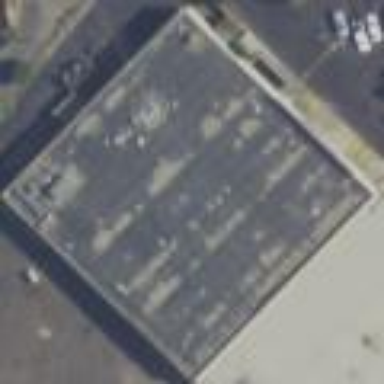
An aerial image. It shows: Supermarket building.